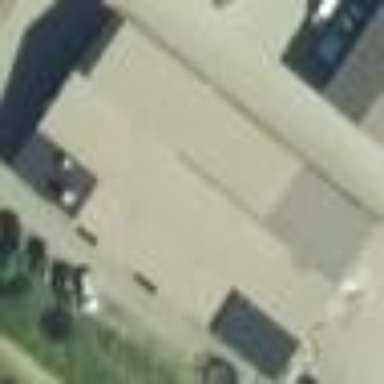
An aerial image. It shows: Warehouse.